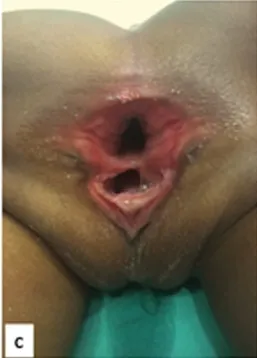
The three perineal injuries at examination under anesthesia (EUA) before the perineal repair was performed. Case 3.
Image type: medical_photograph (skin_photograph)